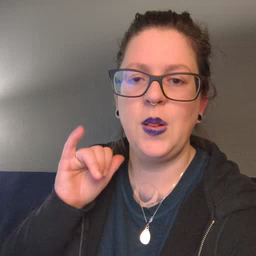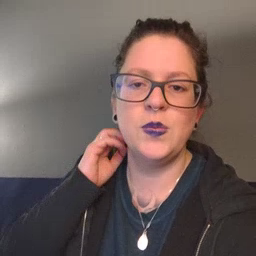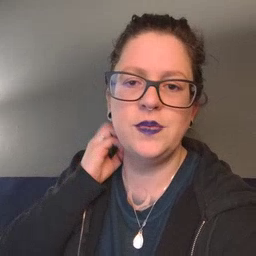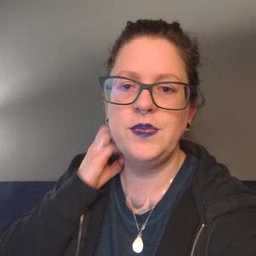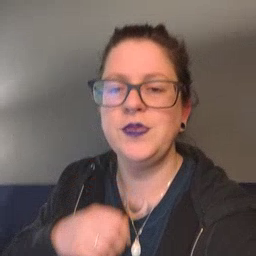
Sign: yellow